Question: In a Raft cluster, each log entry can be considered to have a log index (where in the order of the log this entry occurs) and a log term (which "term" the entry occurred in; each election increments the term).
For example,

Here, the squares represent log entries. The numbers in the squares represent the term of each entry in the log. The position of the square (and the number at the very top) represent the index of each entry of the log.
Do the and in a Raft log ?
If no, how do you "reset" these variables?
If yes, do implementations (such as etcd or ZooKeeper) support these growing without bounds, or do they use a fixed sized integer type and assume that you will never overflow those variables?
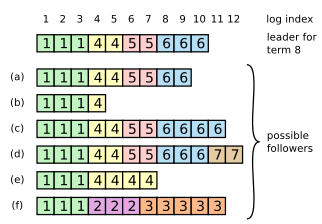
Answer: They do grow without bound. A 'long' type is sufficient to cover the log and term for a long time. Like several hundred thousand years, depending on your throughput.
This is what I use in my systems; and I assume I'll be dead or retired by the time someone has to deal with it.